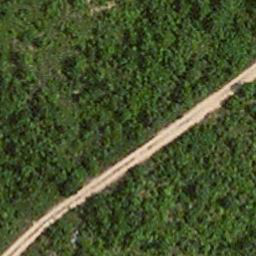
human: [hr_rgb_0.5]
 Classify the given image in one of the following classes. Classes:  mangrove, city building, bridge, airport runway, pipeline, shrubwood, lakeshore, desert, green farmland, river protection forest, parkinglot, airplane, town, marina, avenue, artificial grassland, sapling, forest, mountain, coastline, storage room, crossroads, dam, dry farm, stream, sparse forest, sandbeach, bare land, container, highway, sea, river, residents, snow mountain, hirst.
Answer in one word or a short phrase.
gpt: avenue